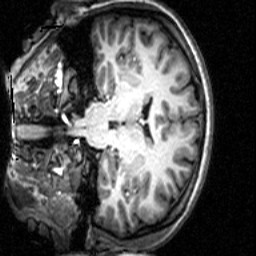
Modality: T1w
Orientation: coronal
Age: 21
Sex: female